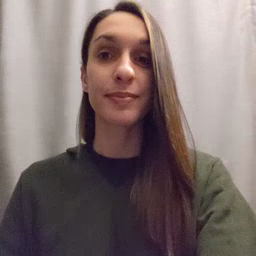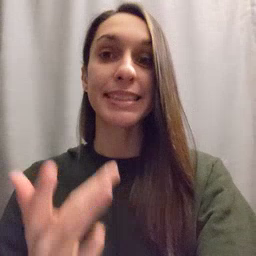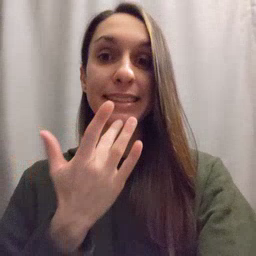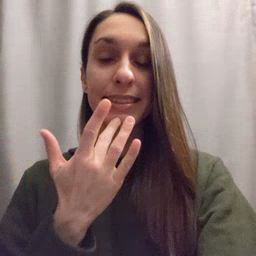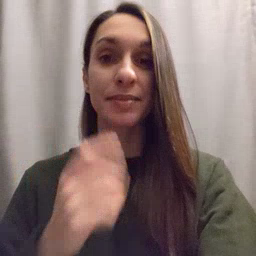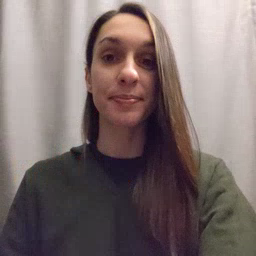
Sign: taste